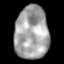
Tissue: lung
Cell type: Others
Senescence score: 0.2155
Nuclear area (px): 1755
Mean DAPI intensity: 163.844